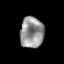
Tissue: prostate
Cell type: Epithelial cells
Senescence score: 0.3371
Nuclear area (px): 724
Mean DAPI intensity: 147.503